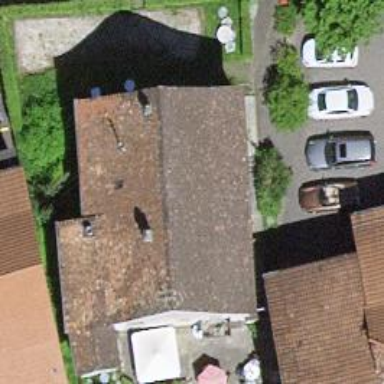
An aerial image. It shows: Restaurant.